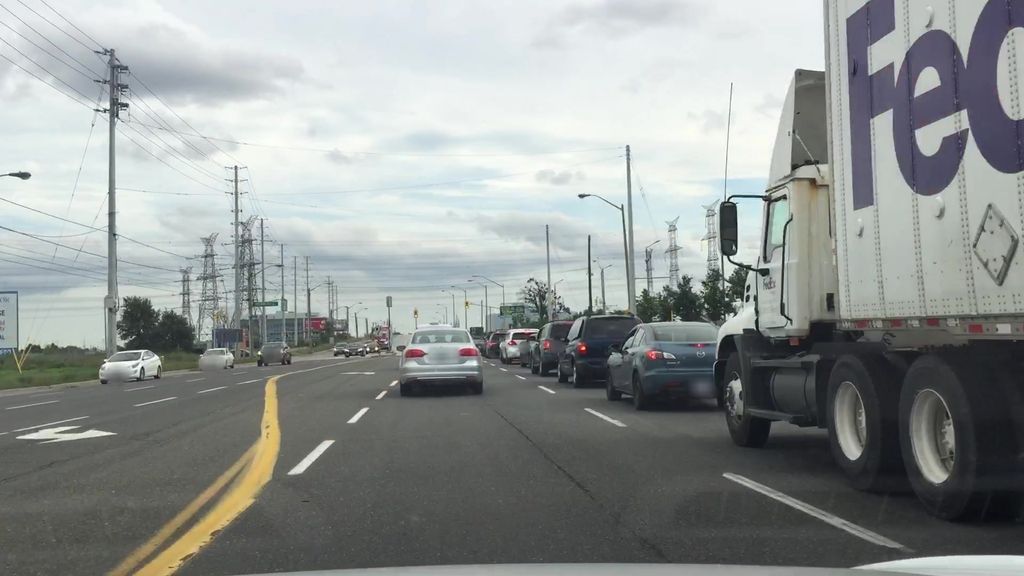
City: toronto